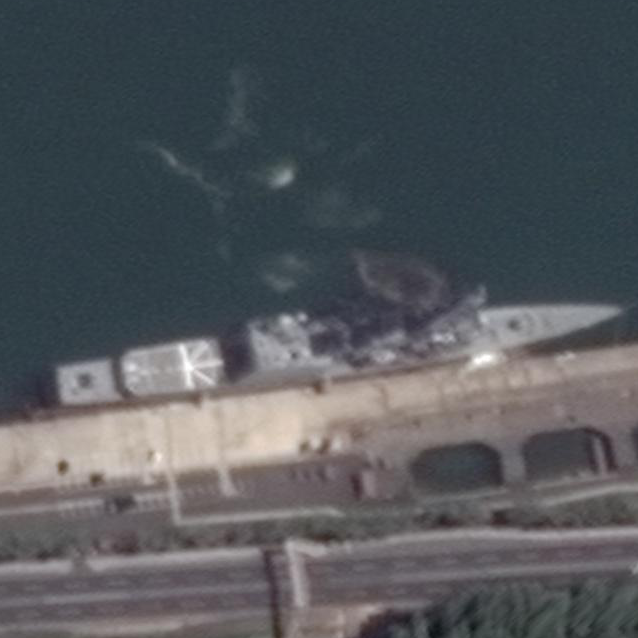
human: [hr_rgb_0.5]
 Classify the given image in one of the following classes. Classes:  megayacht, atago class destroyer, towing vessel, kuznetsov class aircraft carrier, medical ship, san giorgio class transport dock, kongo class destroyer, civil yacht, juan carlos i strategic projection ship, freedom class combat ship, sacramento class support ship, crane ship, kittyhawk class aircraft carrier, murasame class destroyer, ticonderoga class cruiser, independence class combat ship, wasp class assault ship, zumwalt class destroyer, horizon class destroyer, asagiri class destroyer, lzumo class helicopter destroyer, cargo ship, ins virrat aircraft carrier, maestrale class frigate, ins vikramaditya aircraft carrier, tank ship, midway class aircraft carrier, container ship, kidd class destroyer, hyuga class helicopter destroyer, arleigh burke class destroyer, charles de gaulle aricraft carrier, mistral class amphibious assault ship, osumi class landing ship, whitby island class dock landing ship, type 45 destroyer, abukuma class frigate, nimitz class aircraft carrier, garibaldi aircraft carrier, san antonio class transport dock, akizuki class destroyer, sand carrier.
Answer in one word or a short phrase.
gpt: Abukuma class frigate